Question: I'm unable to display my data that corresponds to each month when using Seaborn barplot. So please tell me what I'm doing wrong?
I've tried the code below, which does display the months in Seaborn bar plot on the x-axis. However there is no data displayed. I can't figure out what I'm doing wrong.
However, I found code via Seaborn Pair Grid, which displays the data (but it's not in order). I'd like it ordered using either method.

'''
#Seaborn barplot of categorical values
sns.set(style='whitegrid')
Months = ['Jan', 'Feb', 'Mar', 'Apr', 'May', 'Jun',
'Jul', 'Aug', 'Sep', 'Oct', 'Nov', 'Dec']
sns.barplot(x='LastContactMonth', y='CarInsurance',
data=df, order=Months, palette='Set3')
plt.xticks(rotation=-75)
plt.show();
#Pair grid of categorical values
cat_pg = sns.PairGrid(df,
x_vars=['LastContactMonth'],
y_vars=['CarInsurance'],
aspect=.75, size=10)
plt.xticks(rotation=-75)
cat_pg.map(sns.barplot, palette='Set3');
'''
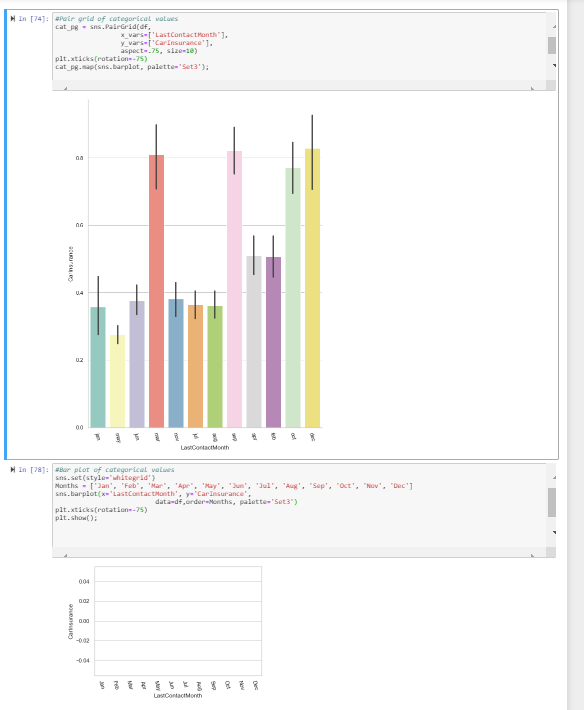
Answer: Just change the capital letter in Months list & make sure the list is in order that you desire.
'''
Months = ['jan', 'feb', 'mar', 'apr', 'may', 'jun', 'jul', 'aug', 'sep', 'oct', 'nov', 'dec']
sns.barplot(x='LastContactMonth', y='CarInsurance', data=df_new, order=Months, palette='Set3')
plt.xticks(rotation=-75)
plt.show()
'''
<URL>